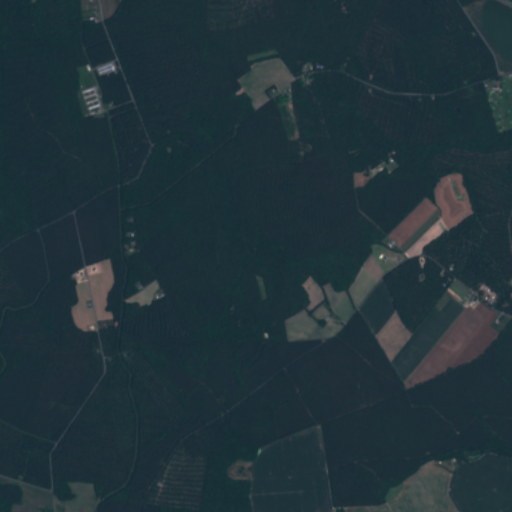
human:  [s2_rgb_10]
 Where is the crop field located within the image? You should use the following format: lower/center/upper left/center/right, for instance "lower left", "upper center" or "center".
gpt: The crop field is located in the upper right of the image.
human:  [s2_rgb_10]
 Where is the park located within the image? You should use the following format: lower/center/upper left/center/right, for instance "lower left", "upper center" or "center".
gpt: The park is located in the upper right of the image.
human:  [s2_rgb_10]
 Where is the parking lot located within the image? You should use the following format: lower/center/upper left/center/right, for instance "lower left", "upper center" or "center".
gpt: The parking lot is located in the upper right of the image.
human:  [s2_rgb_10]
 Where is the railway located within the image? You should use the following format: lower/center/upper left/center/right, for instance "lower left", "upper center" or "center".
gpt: The railway is located in the upper of the image.
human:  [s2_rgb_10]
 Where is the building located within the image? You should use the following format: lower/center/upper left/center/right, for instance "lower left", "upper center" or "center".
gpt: There is no building in the image.